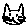
Label: cat